Field crop: tomato
Growth stage: 1
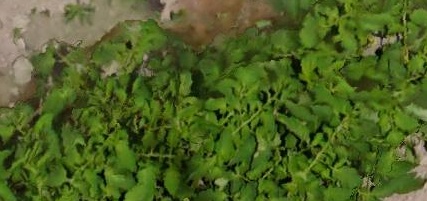
Species: tomato